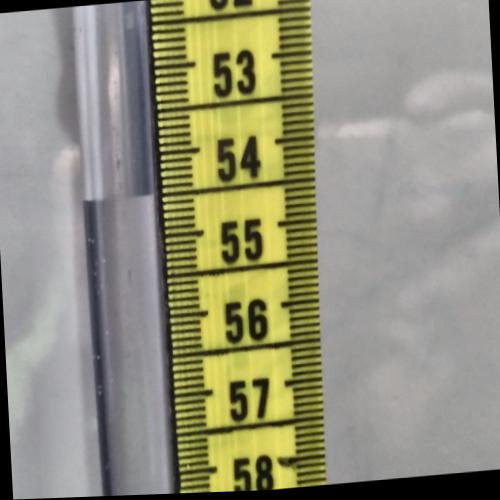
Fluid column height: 54.5 cm